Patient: sex M, age 65
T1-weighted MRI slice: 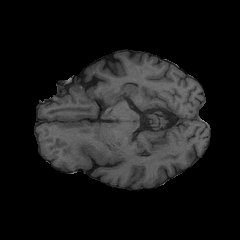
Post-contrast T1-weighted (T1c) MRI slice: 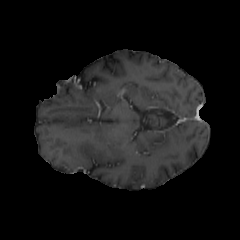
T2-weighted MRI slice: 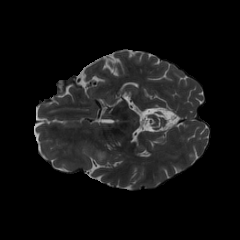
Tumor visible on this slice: yes
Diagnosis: Glioblastoma, IDH-wildtype
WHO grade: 4